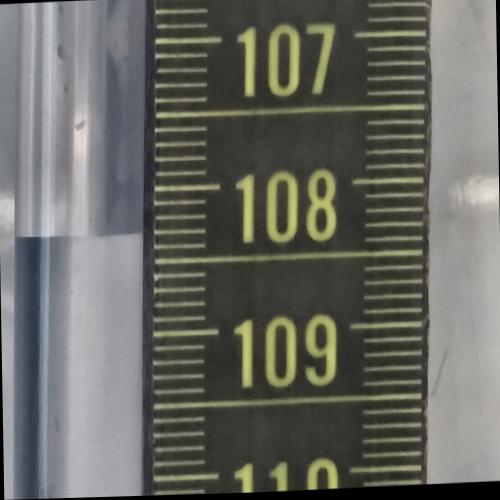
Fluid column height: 108.3 cm